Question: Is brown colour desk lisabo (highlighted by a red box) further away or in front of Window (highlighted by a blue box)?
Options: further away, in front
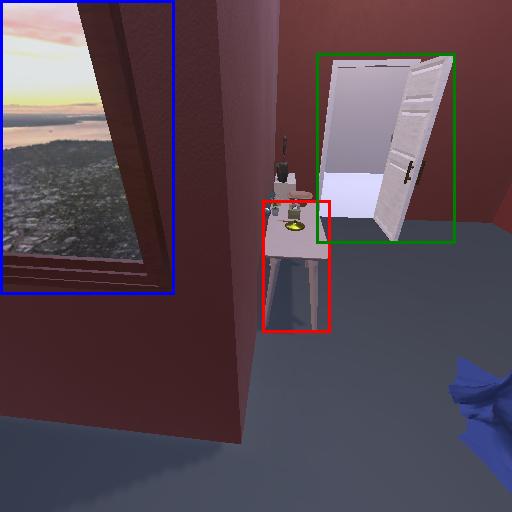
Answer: further away